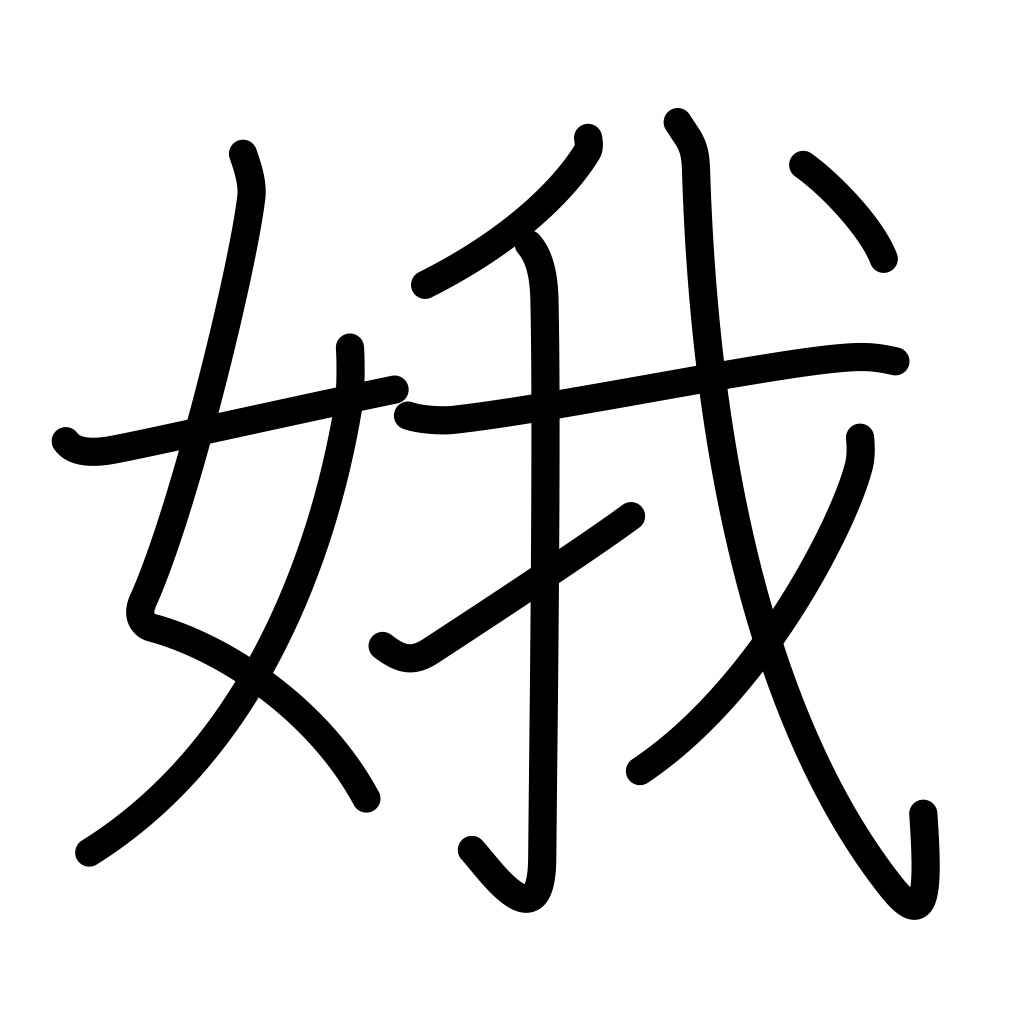
Meaning: beautiful